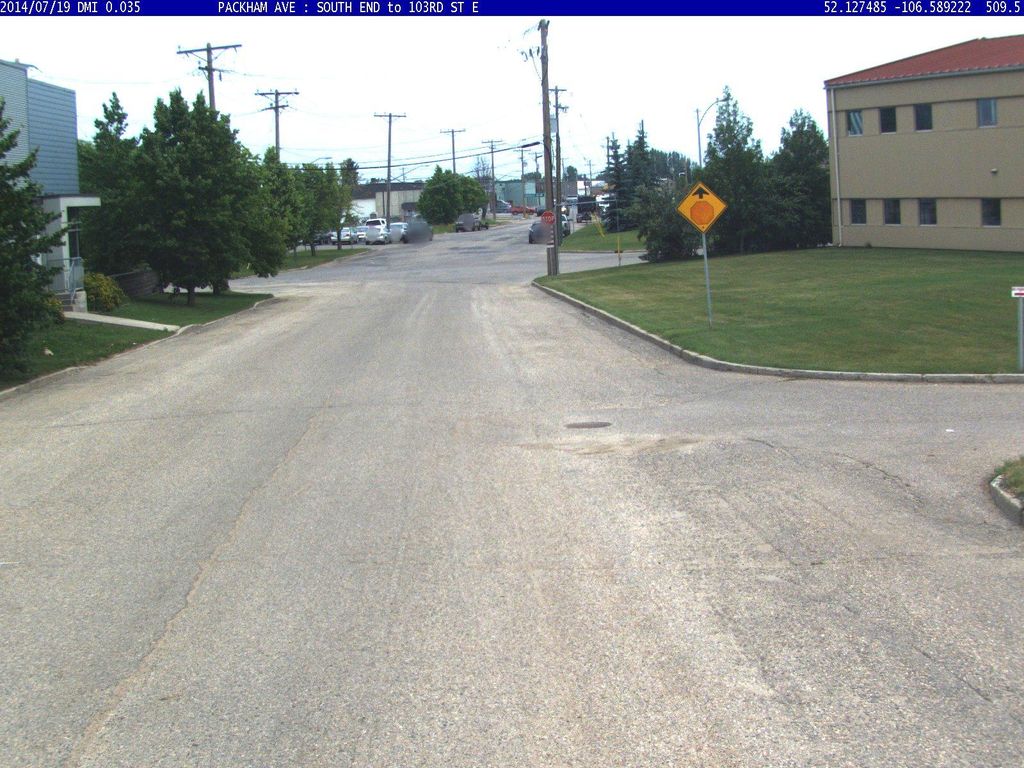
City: saskatoon